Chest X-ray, PA view. Patient: 26 years old, sex F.
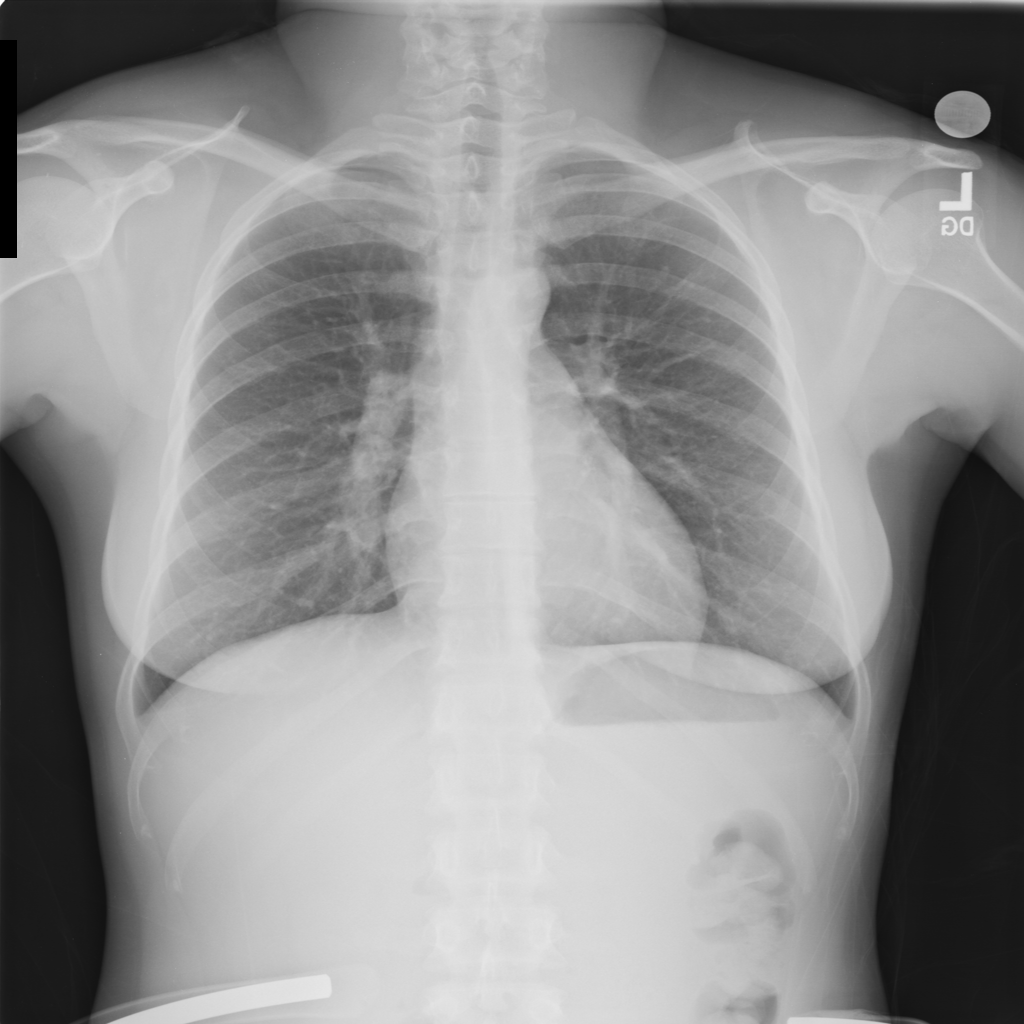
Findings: No Finding